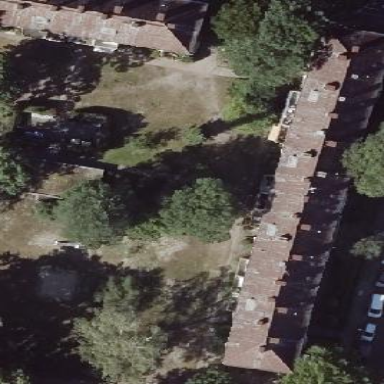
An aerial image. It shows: Hipped roof apartment building.